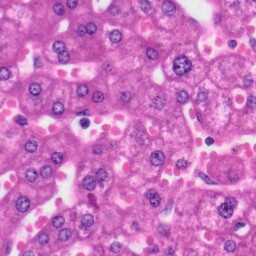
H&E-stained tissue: Liver